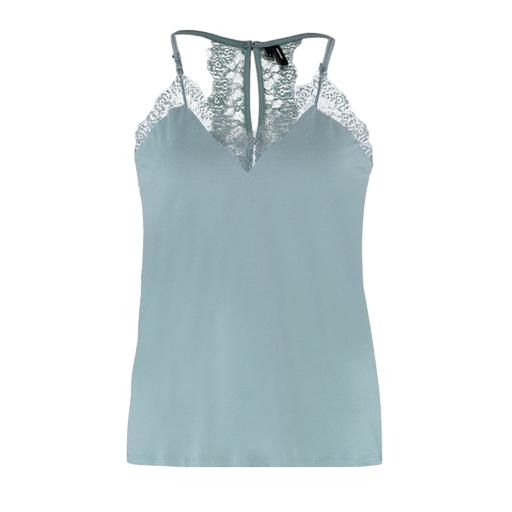
blue lace tank top, blue lace-accented top, blue liv bleeker tank, white background